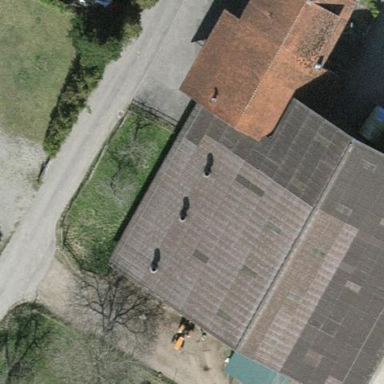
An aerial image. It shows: Farm building with gabled roof.